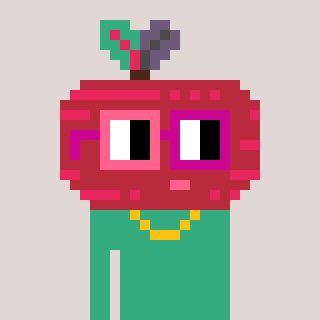
a pixel art character with square pink and red glasses, a beet-shaped head and a teal-colored body on a warm background